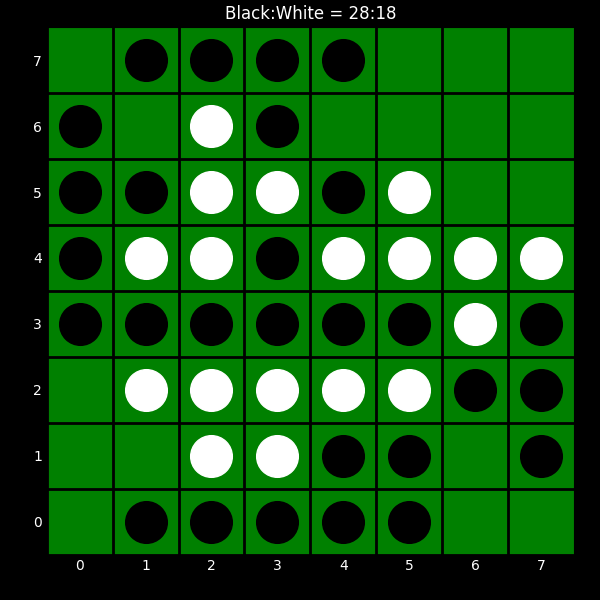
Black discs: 28
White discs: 18